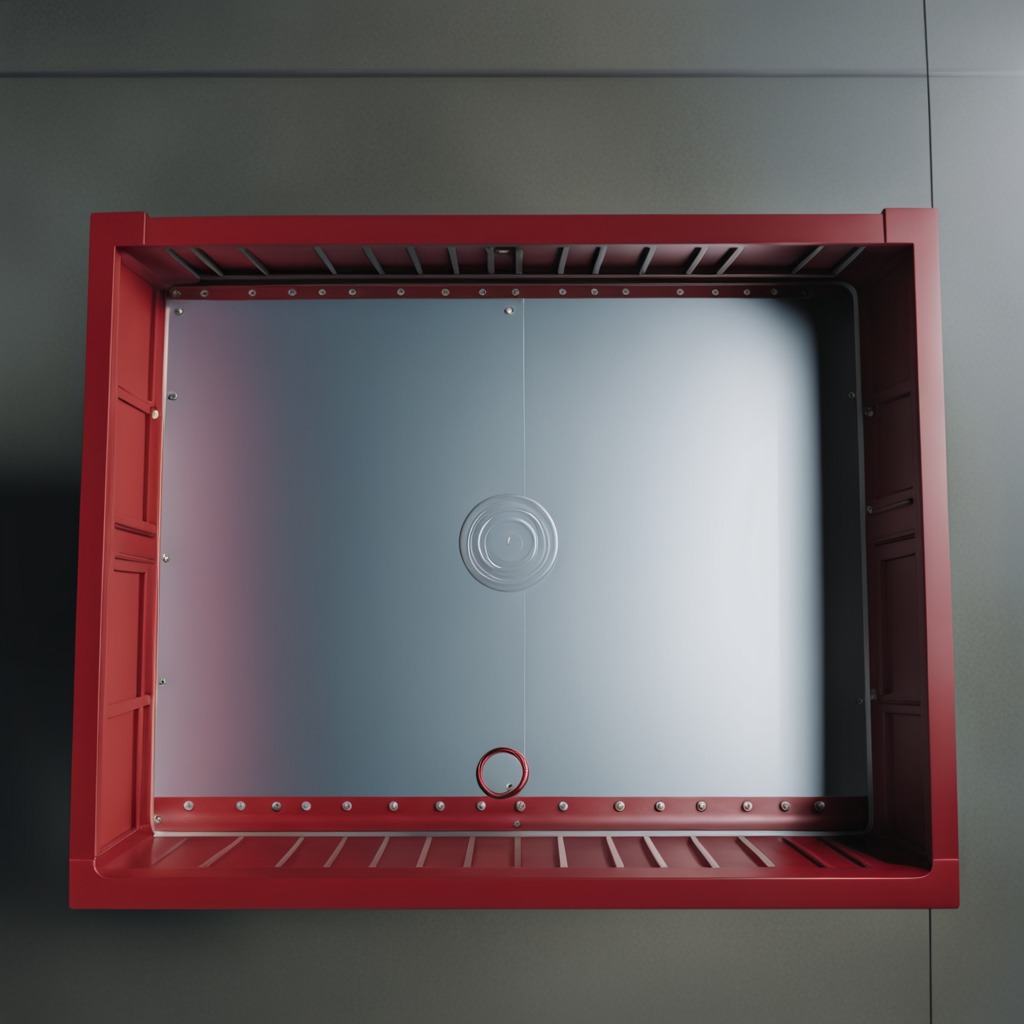
A rubber O-ring is lying on the toolbox surface.